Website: walmart
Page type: customer-info-address
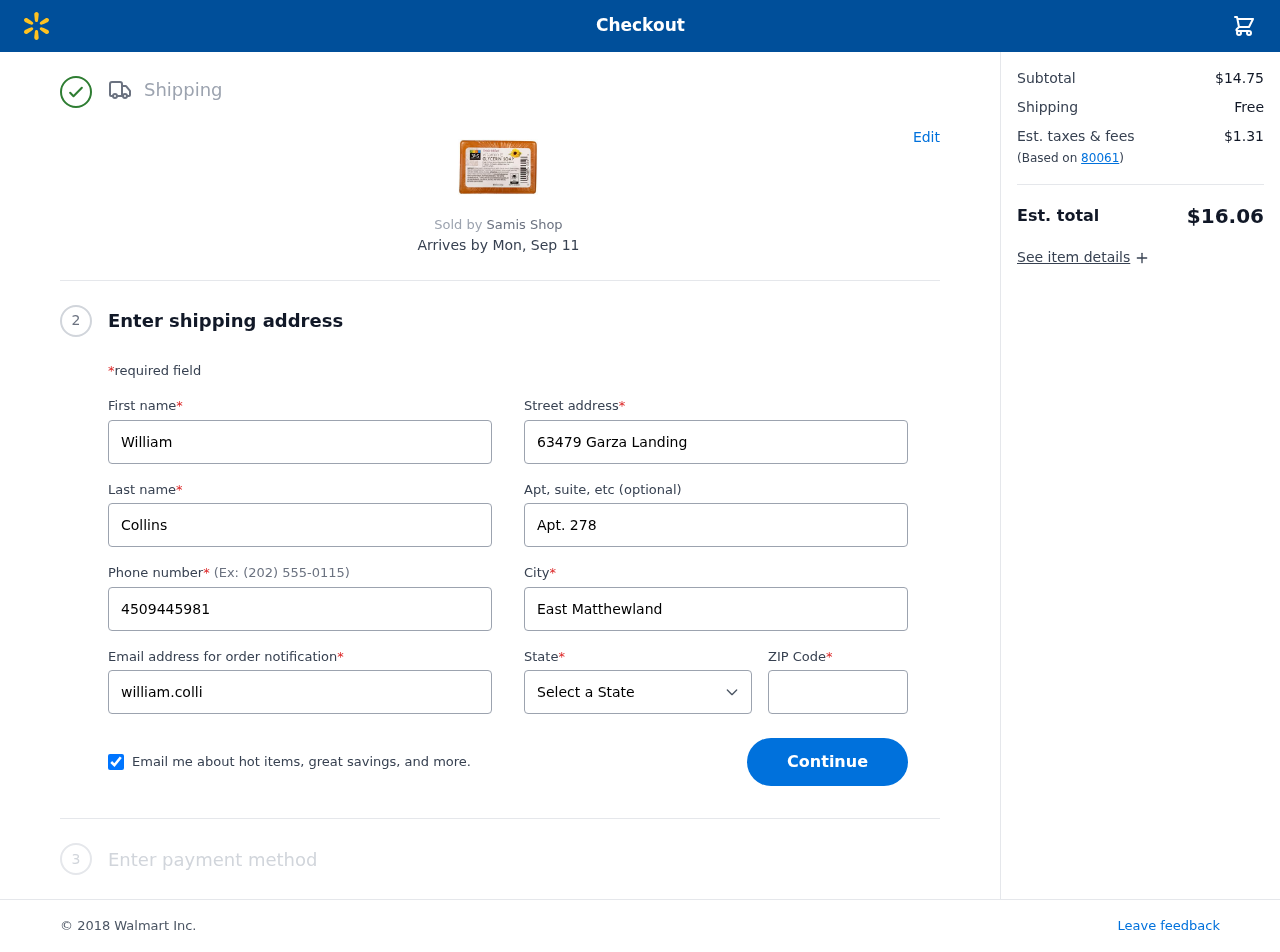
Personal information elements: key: PII_CITY
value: East Matthewland
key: PII_EMAIL
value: william.collins@gmail.com
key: PII_FIRSTNAME
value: William
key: PII_LASTNAME
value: Collins
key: PII_PHONE
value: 4509445981
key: PII_POSTCODE
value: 80061
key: PII_STATE
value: Oregon
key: PII_STREET
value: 63479 Garza Landing
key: PII_STREET2
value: Apt. 278
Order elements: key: ORDER_DELIVERY_DATE
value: Mon, Sep 11
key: ORDER_SUBTOTAL
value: $14.75
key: ORDER_SHIPPING_COST
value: Free
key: ORDER_TAX
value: $1.31
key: ORDER_TOTAL
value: $16.06